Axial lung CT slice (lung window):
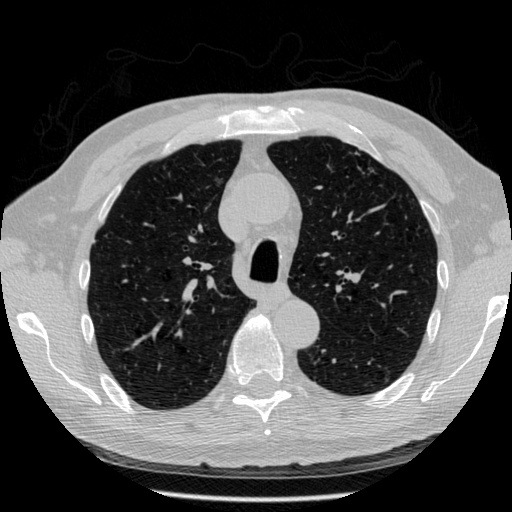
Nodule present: yes
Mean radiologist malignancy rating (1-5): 3